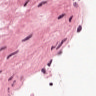
Metastatic tissue present: no